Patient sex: M
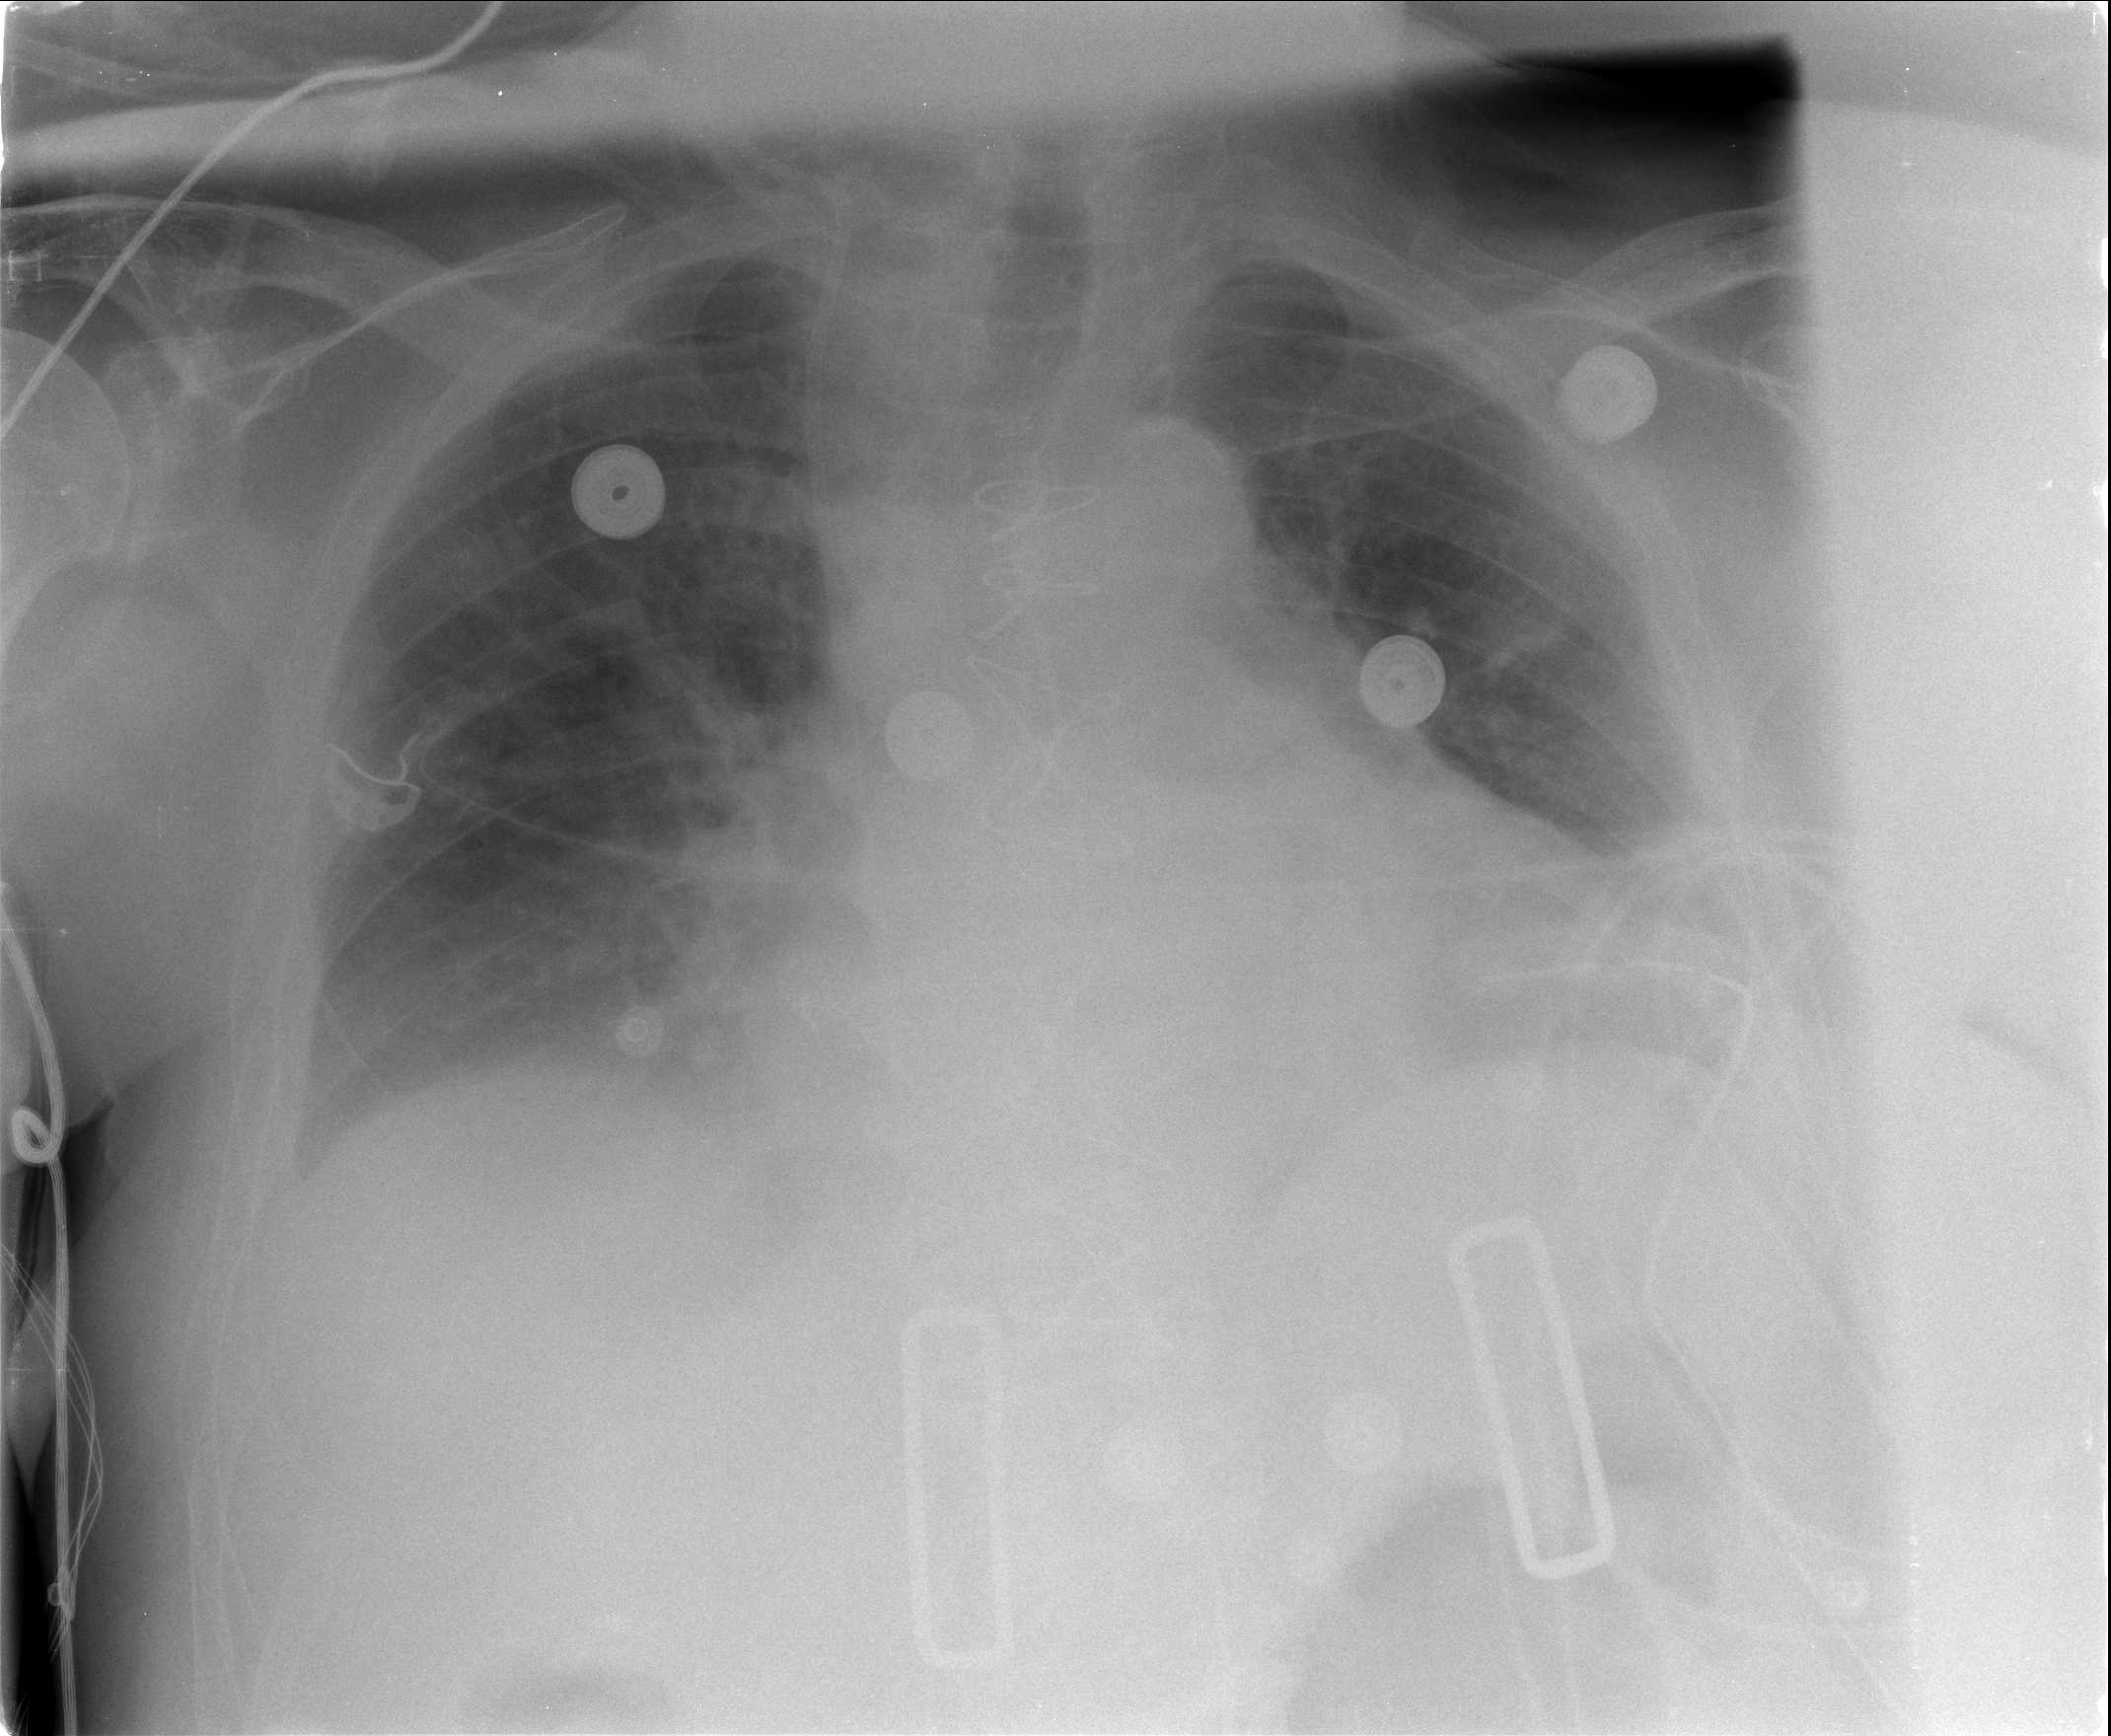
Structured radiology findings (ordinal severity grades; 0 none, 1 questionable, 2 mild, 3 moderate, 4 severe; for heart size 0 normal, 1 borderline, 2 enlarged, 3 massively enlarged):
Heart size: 2
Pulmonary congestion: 2
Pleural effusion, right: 2
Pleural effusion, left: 2
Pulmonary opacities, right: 1
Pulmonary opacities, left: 1
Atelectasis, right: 0
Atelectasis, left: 2